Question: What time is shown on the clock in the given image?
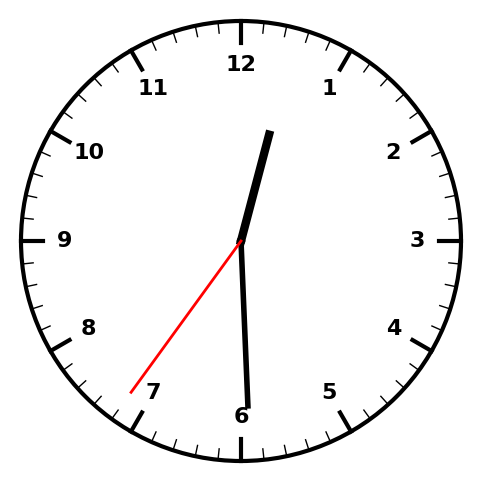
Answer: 12:29:36